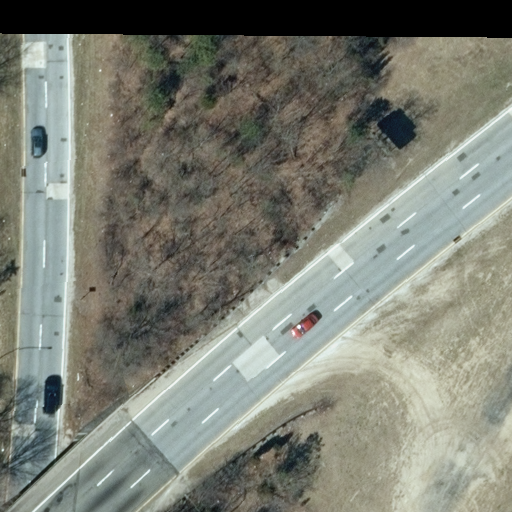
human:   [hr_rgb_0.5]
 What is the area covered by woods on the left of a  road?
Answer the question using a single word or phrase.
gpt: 0m2

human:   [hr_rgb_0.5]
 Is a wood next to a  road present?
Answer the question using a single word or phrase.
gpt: yes

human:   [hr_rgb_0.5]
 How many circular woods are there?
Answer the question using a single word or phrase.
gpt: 0

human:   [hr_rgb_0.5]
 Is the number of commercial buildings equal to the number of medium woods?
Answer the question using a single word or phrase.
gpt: yes

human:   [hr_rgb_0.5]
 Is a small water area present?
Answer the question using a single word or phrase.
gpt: no

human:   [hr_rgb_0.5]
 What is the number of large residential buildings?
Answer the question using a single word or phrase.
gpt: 0

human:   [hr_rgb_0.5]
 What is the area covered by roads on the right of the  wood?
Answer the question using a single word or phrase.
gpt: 0m2

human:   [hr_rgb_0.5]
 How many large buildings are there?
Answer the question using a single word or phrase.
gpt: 0

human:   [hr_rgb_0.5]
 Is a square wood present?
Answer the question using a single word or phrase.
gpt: no

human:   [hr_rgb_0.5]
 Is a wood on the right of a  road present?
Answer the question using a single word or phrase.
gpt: yes

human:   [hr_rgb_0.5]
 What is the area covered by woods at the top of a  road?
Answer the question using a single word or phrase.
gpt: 0m2

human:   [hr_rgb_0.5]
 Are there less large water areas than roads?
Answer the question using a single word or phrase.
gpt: yes

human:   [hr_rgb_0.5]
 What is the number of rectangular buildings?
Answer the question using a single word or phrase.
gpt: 0

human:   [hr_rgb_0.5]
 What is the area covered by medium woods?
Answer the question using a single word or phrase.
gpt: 0m2

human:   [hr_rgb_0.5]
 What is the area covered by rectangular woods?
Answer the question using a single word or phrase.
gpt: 6505m2

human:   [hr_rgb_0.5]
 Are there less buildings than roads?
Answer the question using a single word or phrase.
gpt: yes

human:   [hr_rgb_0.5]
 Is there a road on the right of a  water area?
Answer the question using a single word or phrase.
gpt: no

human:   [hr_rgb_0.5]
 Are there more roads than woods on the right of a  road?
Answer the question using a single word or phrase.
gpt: yes

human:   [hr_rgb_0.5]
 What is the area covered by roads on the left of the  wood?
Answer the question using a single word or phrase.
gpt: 0m2

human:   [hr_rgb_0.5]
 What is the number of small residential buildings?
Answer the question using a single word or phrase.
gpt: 0

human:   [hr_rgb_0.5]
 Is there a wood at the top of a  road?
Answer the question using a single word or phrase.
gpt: no

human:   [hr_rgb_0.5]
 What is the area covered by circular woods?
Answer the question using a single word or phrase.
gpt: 0m2

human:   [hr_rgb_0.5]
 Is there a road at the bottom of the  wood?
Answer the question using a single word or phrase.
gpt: no

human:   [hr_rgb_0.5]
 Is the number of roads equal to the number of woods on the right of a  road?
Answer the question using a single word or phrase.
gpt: no

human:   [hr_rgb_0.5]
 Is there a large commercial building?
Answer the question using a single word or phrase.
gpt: no

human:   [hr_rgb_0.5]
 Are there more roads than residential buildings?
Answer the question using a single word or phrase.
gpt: yes

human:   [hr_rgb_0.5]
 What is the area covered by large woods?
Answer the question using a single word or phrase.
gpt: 6505m2

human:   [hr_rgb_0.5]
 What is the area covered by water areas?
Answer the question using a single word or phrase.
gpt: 0m2

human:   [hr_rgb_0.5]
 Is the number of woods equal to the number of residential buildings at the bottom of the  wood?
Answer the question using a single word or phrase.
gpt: no

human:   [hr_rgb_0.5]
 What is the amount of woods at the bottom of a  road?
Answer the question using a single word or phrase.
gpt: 1

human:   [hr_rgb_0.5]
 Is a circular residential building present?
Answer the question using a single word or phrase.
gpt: no

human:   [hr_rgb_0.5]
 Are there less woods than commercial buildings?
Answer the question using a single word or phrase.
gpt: no

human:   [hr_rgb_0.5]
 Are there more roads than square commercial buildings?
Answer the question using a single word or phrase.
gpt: yes

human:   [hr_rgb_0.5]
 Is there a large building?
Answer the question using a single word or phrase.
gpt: no

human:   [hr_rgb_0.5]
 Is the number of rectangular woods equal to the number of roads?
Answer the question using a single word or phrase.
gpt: no

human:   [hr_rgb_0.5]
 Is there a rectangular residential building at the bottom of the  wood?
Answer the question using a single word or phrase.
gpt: no